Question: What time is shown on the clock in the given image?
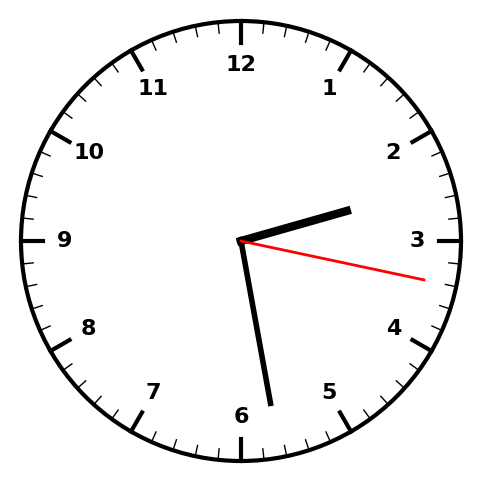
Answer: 02:28:17